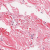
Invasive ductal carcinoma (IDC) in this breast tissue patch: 0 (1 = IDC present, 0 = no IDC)